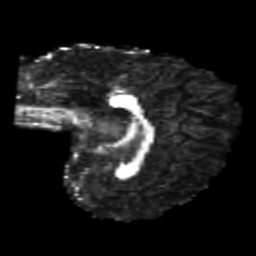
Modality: FA
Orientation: sagittal
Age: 20
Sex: female
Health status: healthy
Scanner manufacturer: philips
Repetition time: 7.385 s
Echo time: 0.08599 s